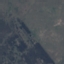
Land use / land cover class: HerbaceousVegetation